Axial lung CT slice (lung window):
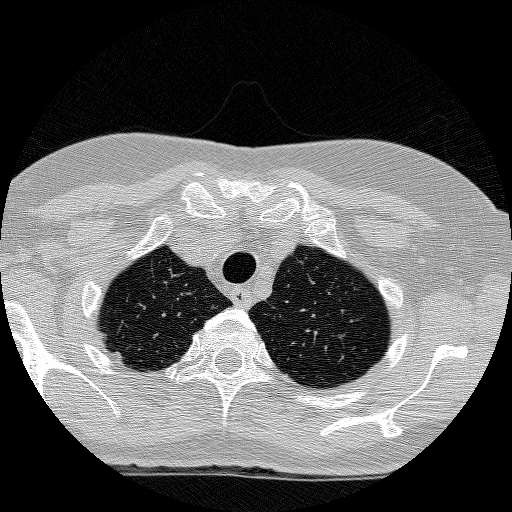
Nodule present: no